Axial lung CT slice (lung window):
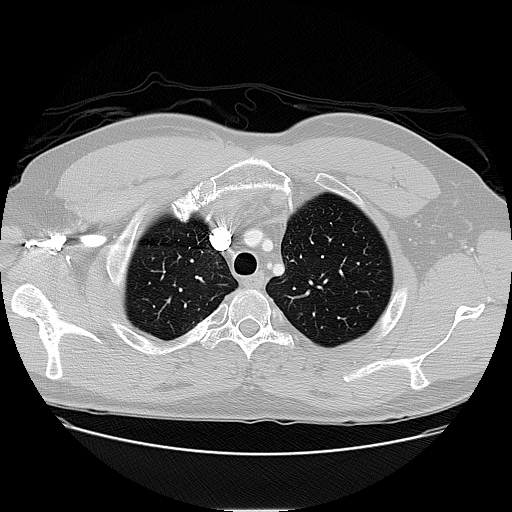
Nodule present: no